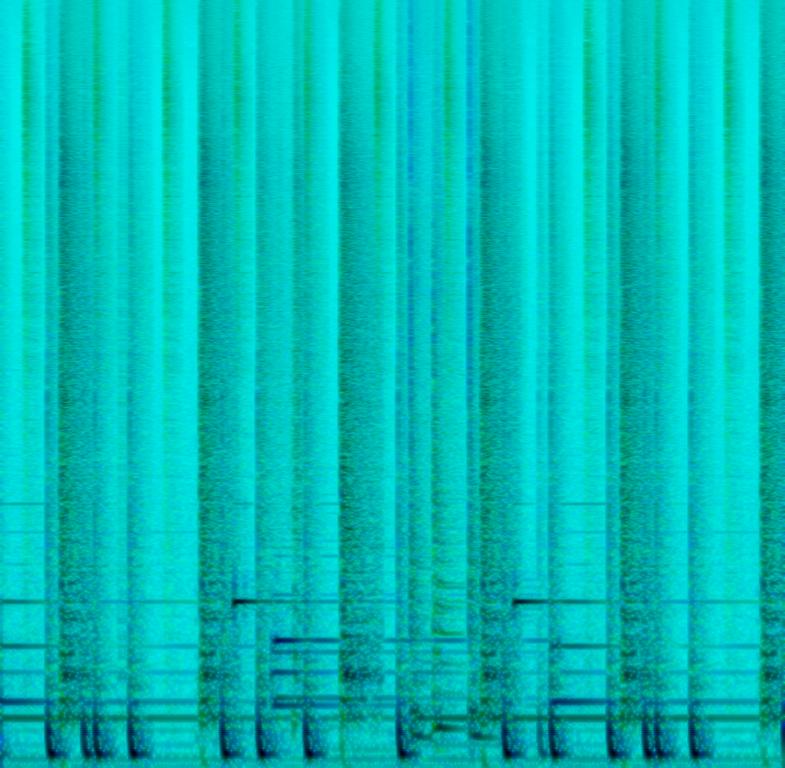
The low quality recording features an indie song that consists of a mellow piano melody, punchy kick and snare hits, wide toms and shimmering hi-hats. As the kick is leaning to the left and the snare to the right - it makes the stereo image unbalanced. Overall it sounds groovy, suspenseful and reverberant.